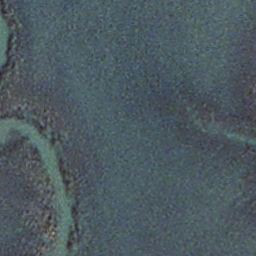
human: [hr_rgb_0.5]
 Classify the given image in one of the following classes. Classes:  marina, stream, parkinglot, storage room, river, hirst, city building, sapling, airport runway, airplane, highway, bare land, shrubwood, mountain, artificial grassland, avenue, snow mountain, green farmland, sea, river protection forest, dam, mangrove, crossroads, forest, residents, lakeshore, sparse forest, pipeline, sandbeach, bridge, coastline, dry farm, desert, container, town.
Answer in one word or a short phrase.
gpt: stream